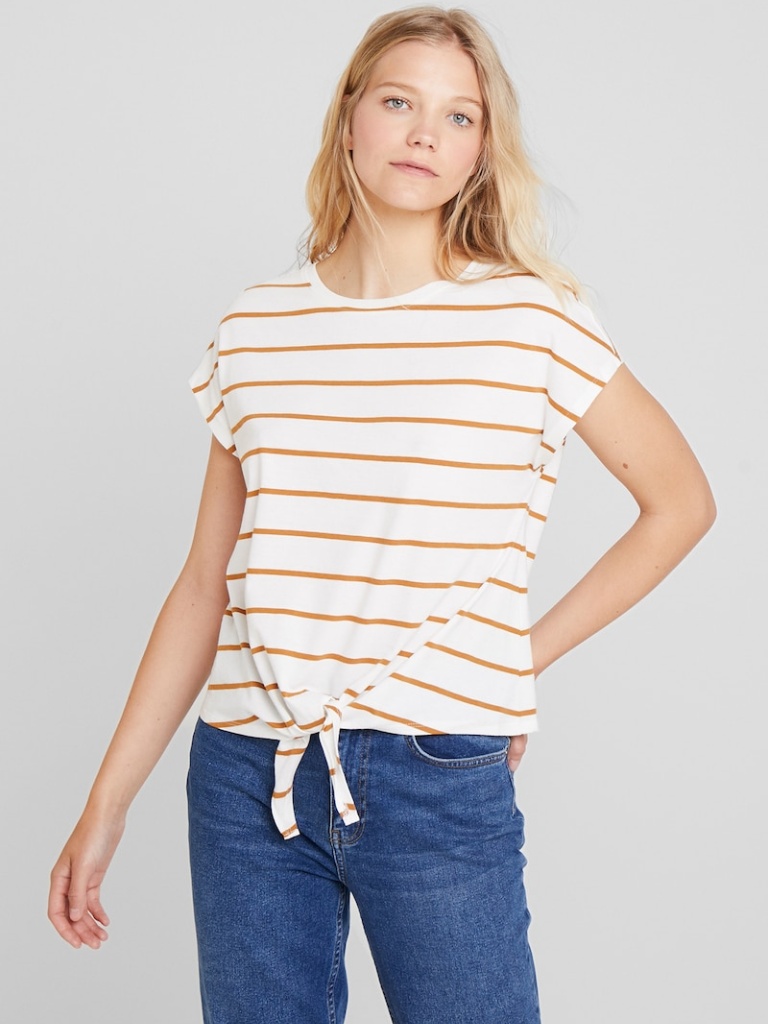
cotton relaxed short sleeve waist length Untucked crew t-shirt